Field crop: maize
Growth stage: 2
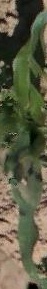
Species: maize